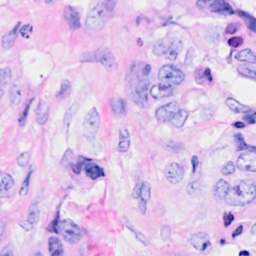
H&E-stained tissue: Breast